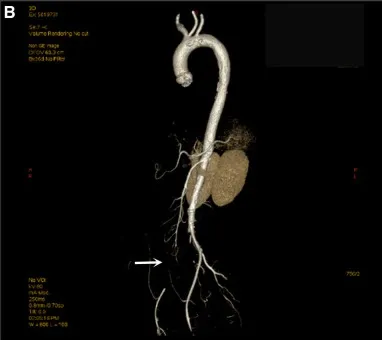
Computed tomography angiography (CTA) shows embolization of the right common iliac artery. The right common iliac artery was not filled with contrast, and the distal vessels were slimmer than the left (A,B).
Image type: radiology (ct)